Field crop: tomato
Growth stage: 1
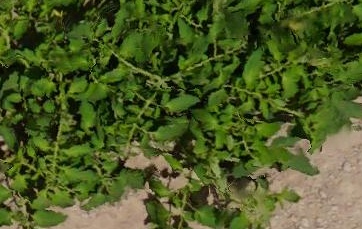
Species: tomato